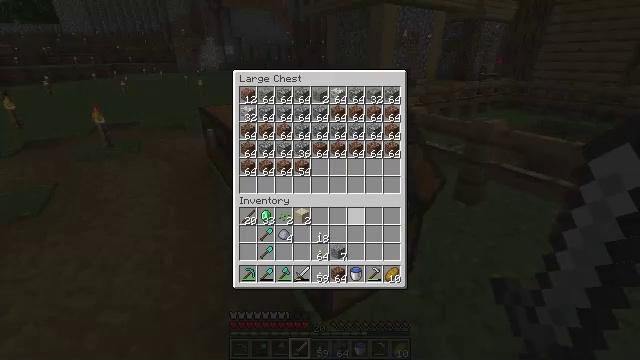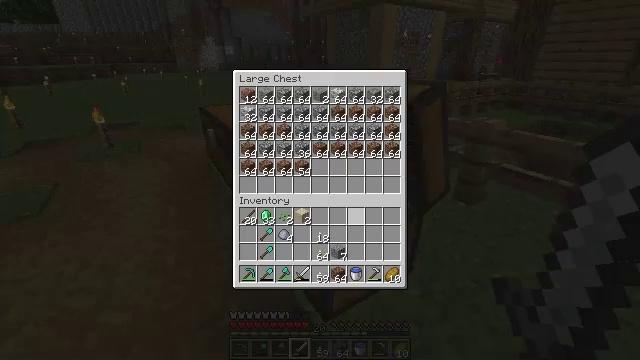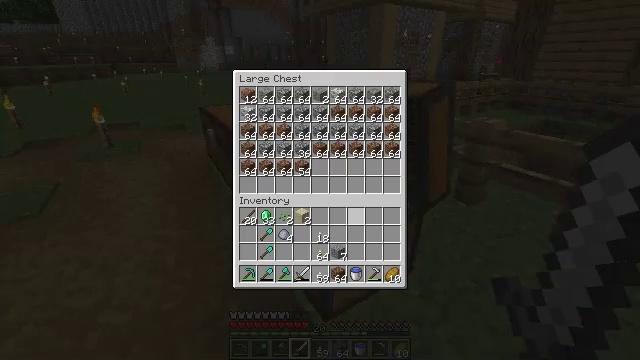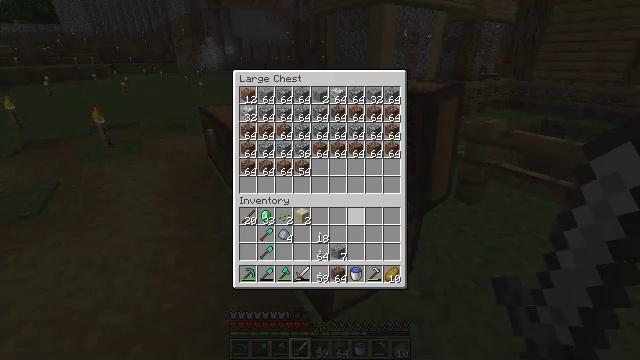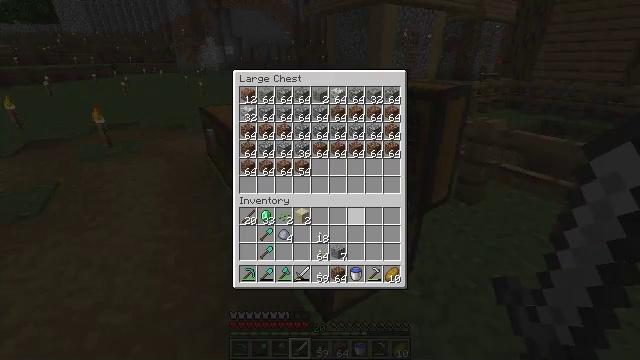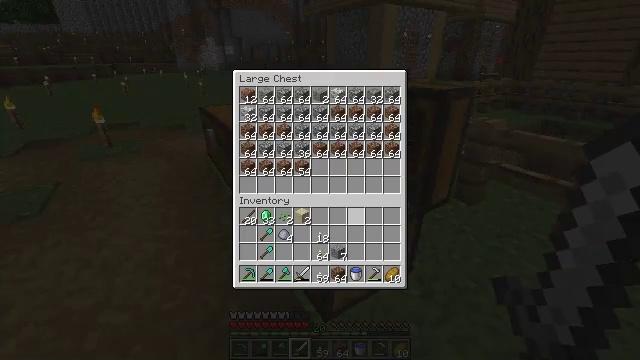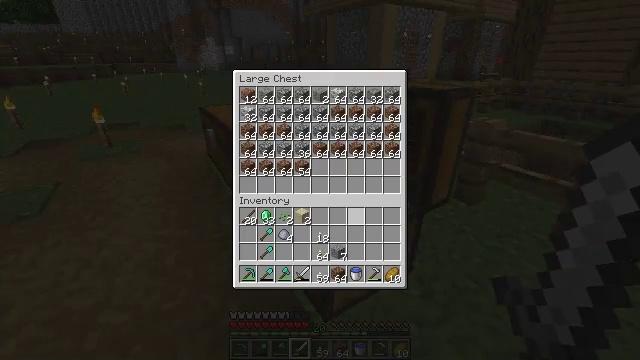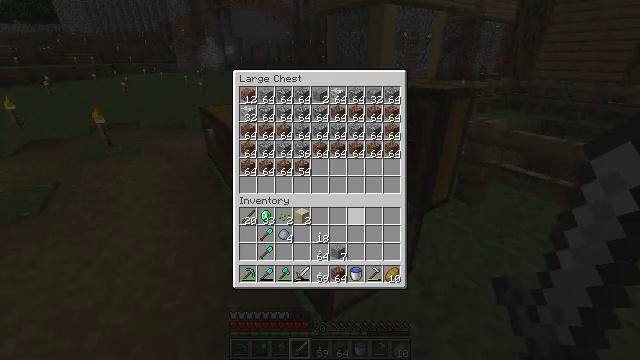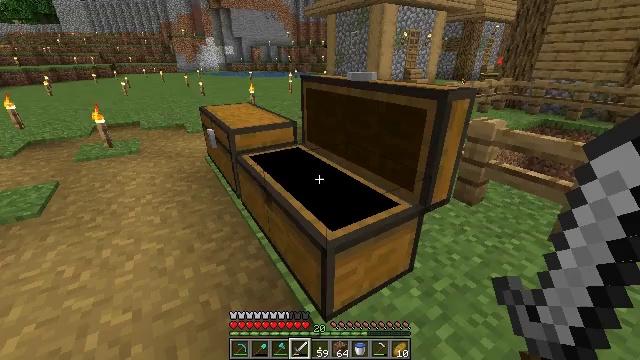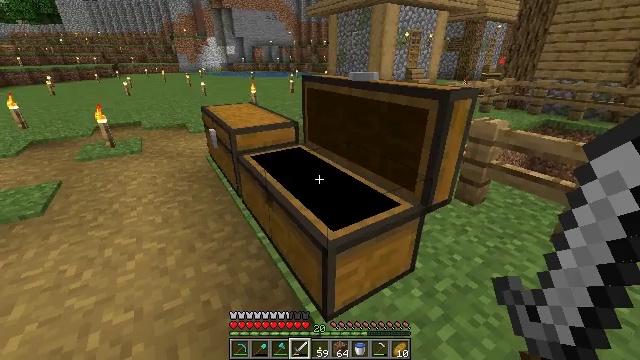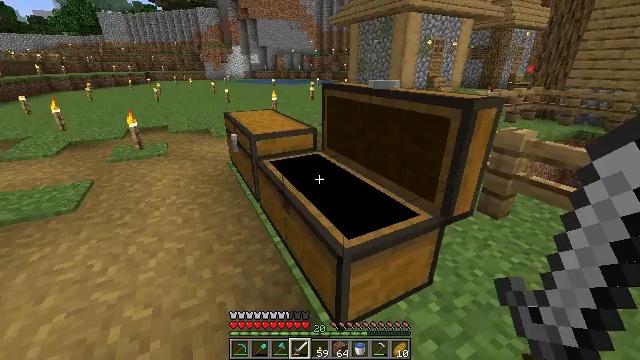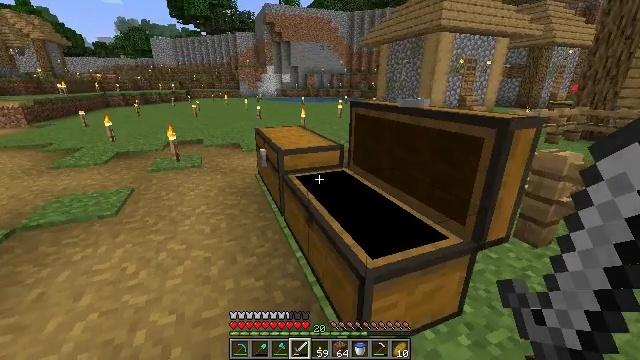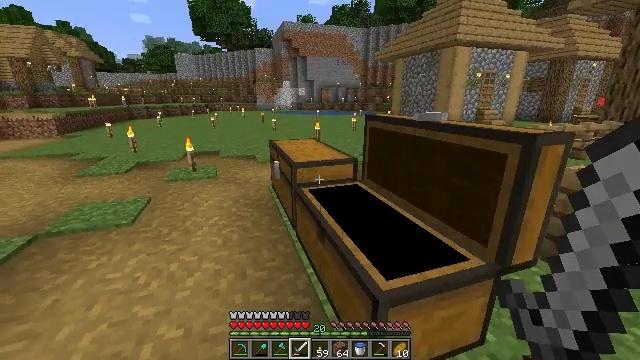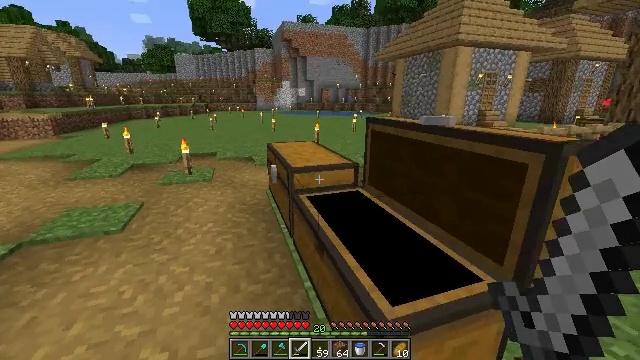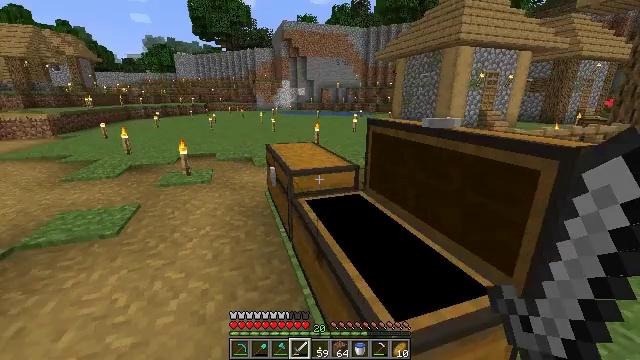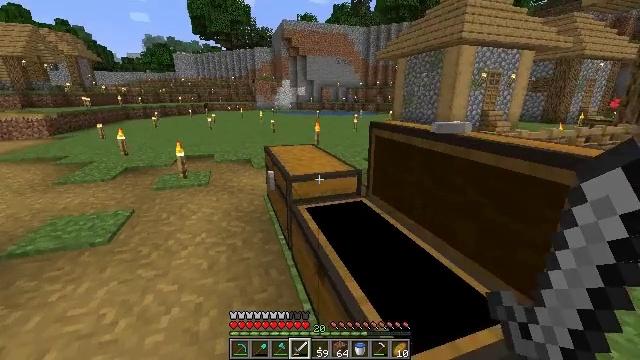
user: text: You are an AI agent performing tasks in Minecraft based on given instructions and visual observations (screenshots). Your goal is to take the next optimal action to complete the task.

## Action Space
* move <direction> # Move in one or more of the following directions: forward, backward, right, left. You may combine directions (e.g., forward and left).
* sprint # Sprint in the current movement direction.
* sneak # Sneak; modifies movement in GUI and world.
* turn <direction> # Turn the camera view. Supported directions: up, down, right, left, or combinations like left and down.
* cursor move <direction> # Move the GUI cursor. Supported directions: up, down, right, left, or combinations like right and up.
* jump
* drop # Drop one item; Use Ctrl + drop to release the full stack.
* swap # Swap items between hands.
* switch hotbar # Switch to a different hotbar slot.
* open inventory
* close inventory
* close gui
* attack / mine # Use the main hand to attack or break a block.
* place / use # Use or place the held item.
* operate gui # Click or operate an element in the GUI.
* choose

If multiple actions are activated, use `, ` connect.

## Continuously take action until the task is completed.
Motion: motion action
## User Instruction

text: Combine wooden slabs and a bookshelf to craft the lectern.
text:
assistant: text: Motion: no_op
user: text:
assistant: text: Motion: no_op
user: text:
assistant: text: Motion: no_op
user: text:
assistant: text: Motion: no_op
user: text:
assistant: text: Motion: no_op
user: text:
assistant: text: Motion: no_op
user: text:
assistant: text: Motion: no_op
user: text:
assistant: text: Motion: no_op
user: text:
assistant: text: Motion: close gui
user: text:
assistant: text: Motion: turn left and up
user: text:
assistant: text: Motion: turn left and up
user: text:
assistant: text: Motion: move forward, turn left and up
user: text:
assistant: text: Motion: move forward
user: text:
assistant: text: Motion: move forward
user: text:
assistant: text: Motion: move forward and move left
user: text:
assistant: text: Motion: move forward and move left
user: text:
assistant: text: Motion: move forward and move left
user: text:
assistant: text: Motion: move forward and move left, turn right and down
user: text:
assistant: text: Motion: move forward and move left
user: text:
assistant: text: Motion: move forward, use / place
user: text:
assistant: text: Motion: move forward, turn right, use / place
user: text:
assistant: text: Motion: use / place
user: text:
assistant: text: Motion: no_op
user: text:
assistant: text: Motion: no_op
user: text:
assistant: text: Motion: open gui
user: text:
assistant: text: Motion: no_op
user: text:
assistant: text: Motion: no_op
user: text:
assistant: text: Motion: no_op
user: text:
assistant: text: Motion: no_op
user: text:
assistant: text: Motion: no_op